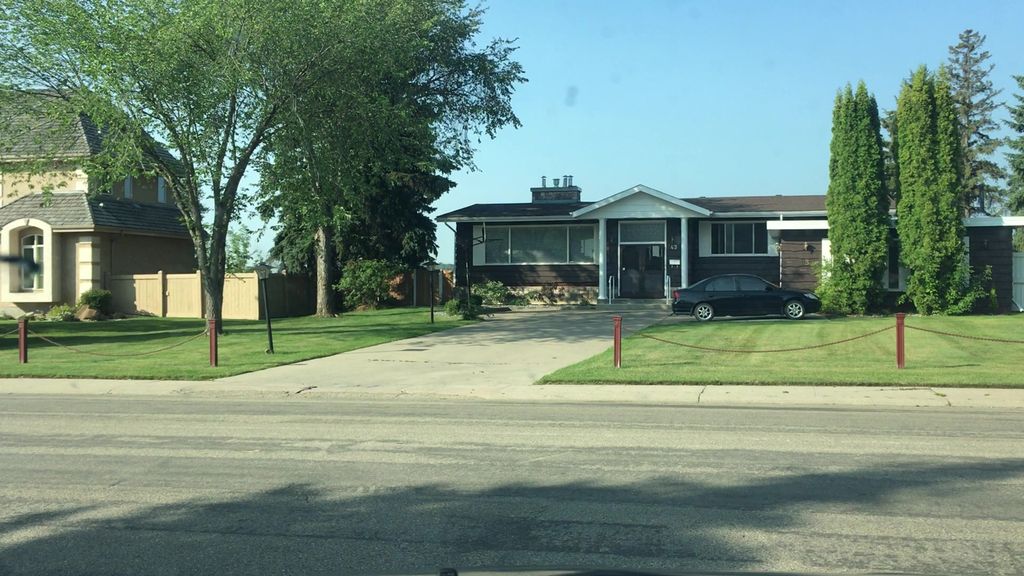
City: edmonton